Question:
this this my page also i have one form also,it have a 'clb' button for every alert,i have written a javascript function for each button(by looping) to pass the 'ticket id', so when i click 'clg' this should store in php array variable to keep every ticket id,below is button code and javascript function
'''
<input value="clb" onclick="clb_this('116305');" type="button">
function clb_this(vl)
{
alert(vl);
}
'''
this value should store in below variable
'''
'<input type='hidden' name='tic_array[]' id='tic_array'>'
'''
please share your ideas,thanks
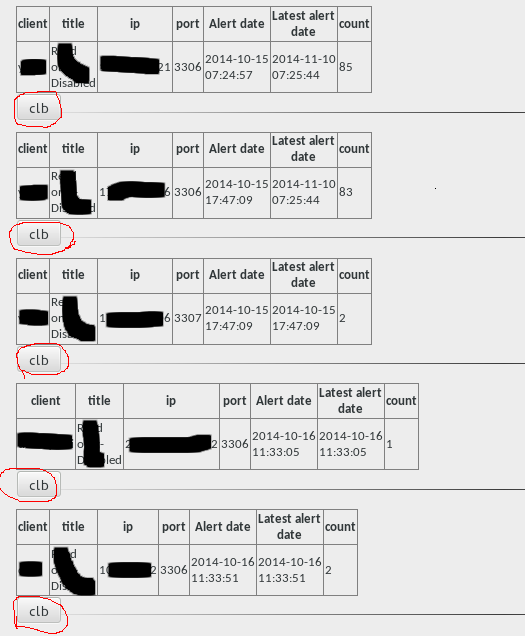
Answer: try the below code
It will store the value in tic_array with comma separated and you can convert it into array with php explode function
'''
<script>
var clb = new Array();
function clb_this(vl) {
clb.push(vl);
document.getElementById("tic_array").value = clb;
}
</script>
<input type='hidden' name='tic_array' id='tic_array'>
'''